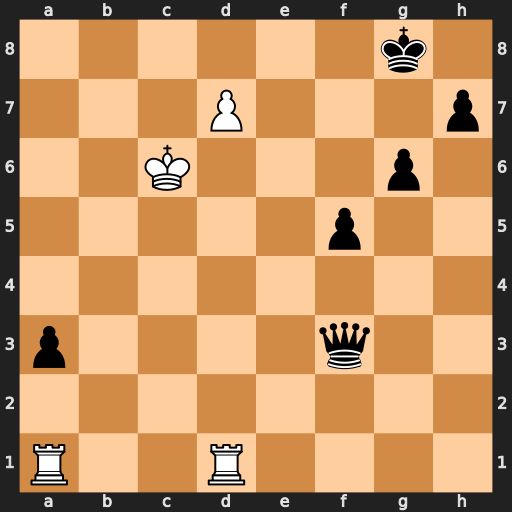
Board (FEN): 6k1/3P3p/2K3p1/5p2/8/p4q2/8/R2R4
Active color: w
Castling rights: -
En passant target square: -
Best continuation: Rd5 Qc3+ Rc5 Qxa1 d8=Q+